Field crop: tomato
Growth stage: 1
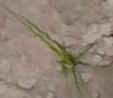
Species: cyperus